Question: I am trying to add images for my app icon to my project using asset catalogs. My version of OSX is 10.9.3 and version of Xcode is 5.1.1. The <URL> states that you can drag and drop your images into the set boxes in the Asset Catalogs folder. However, many of my drag and drop boxes are cut off and I cannot horizontally scroll:

Am I doing something wrong or is it a bug? I couldn't find another way to add files to a specified size in an AppIcon set. Is there another way to do it?
Thanks!
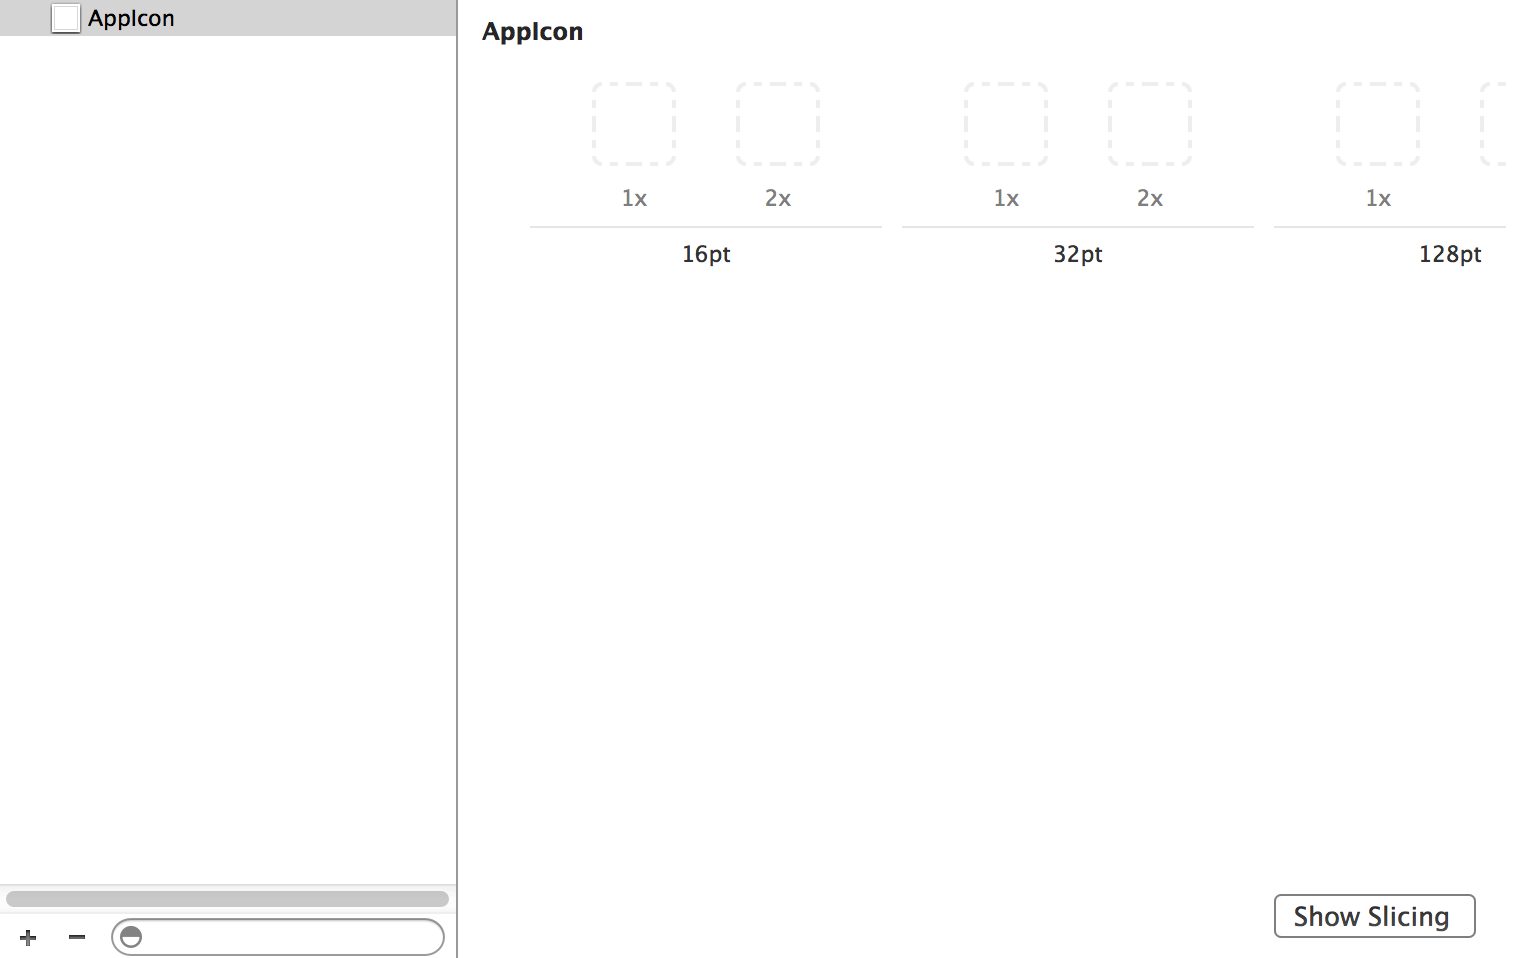
Answer: You can simply fix this problem by hiding the side bar from the top of the screen. This will reveal all the image drops. Even so, just dropping the images in should auto-sort them into the right place